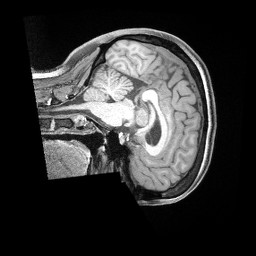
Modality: T1w
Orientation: sagittal
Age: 37
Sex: male
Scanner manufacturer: siemens
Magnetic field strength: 3 T
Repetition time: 2 s
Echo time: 0.00211 s